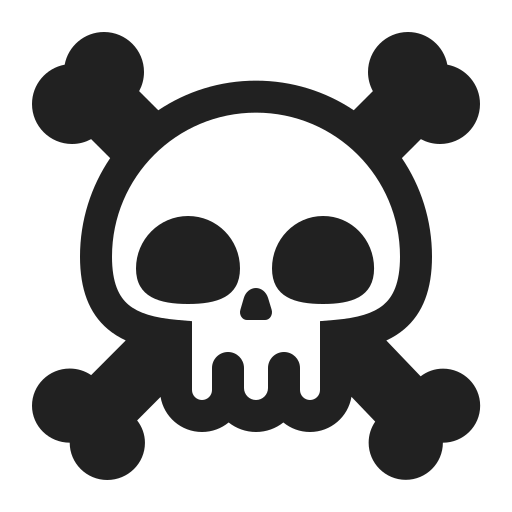
skull and crossbones high contrast